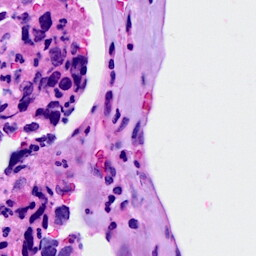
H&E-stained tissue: Breast